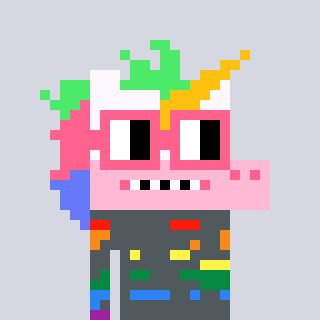
a pixel art character with square pink glasses, a unicorn-shaped head and a blue-colored body on a cool background